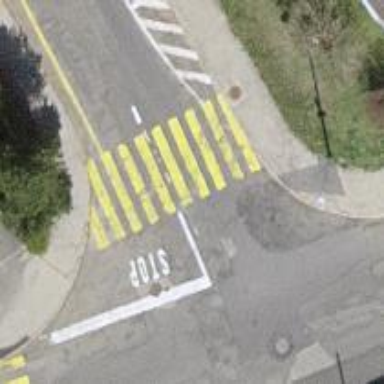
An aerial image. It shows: Zebra crossing on the road.